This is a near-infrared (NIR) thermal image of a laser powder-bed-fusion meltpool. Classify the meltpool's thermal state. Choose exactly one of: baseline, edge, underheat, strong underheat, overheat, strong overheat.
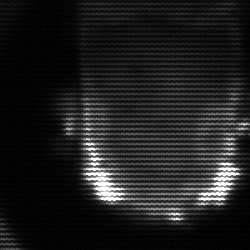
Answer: baseline